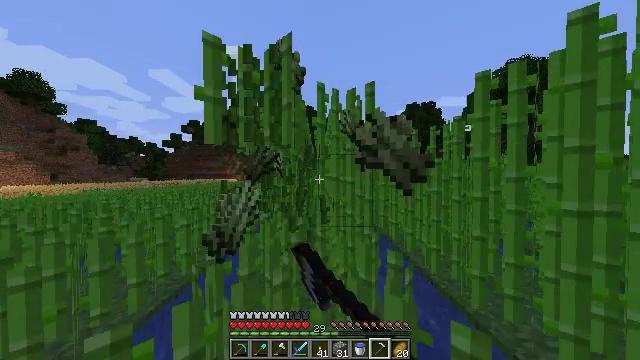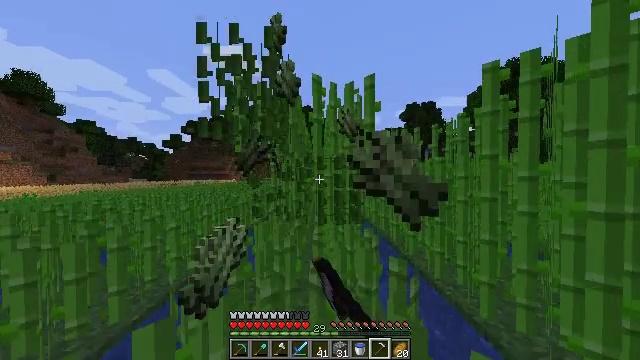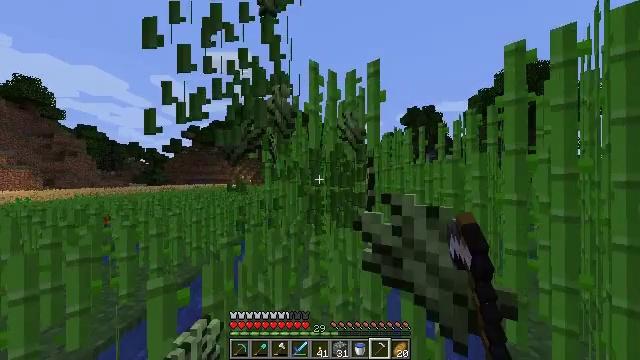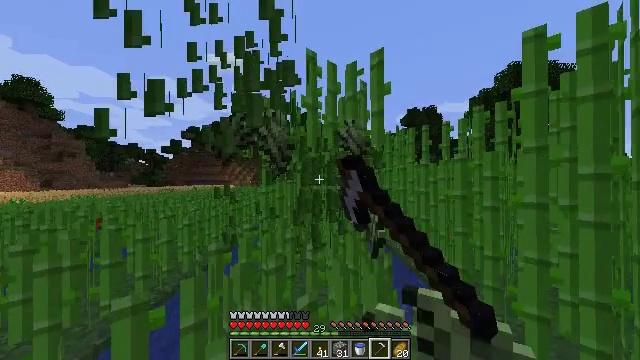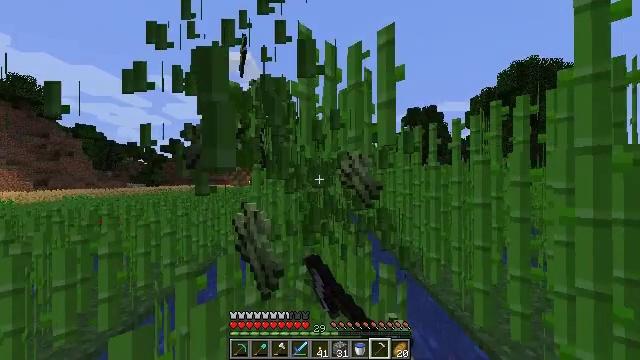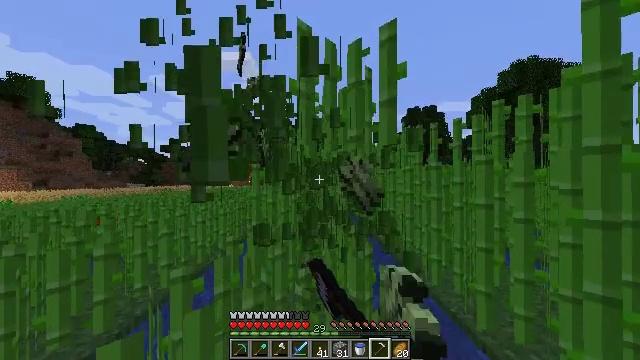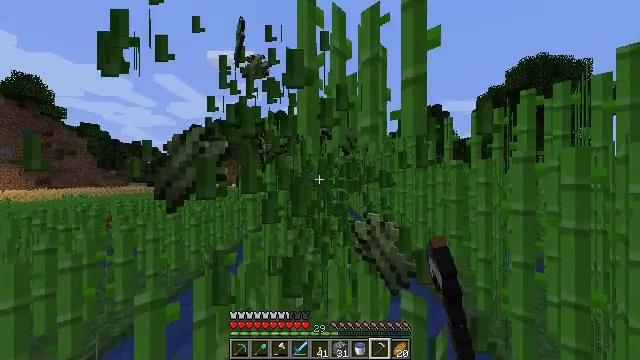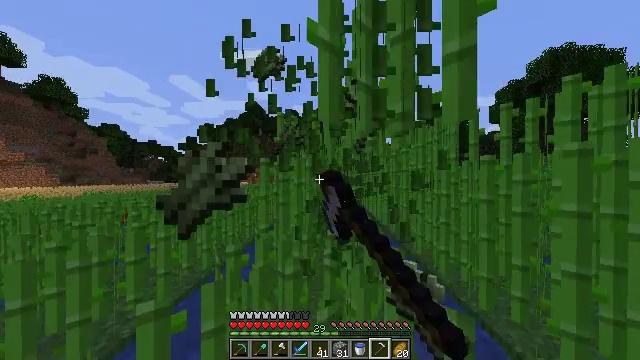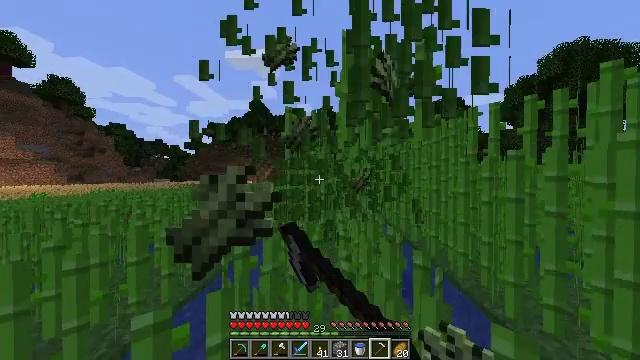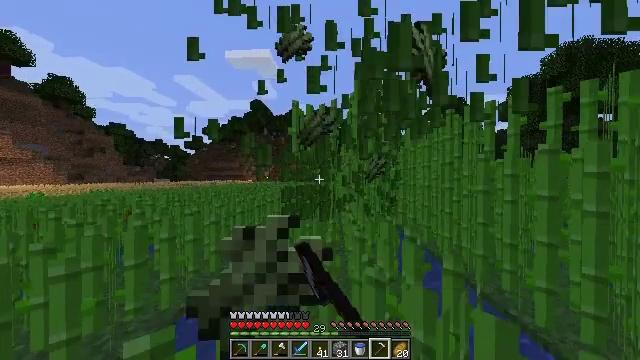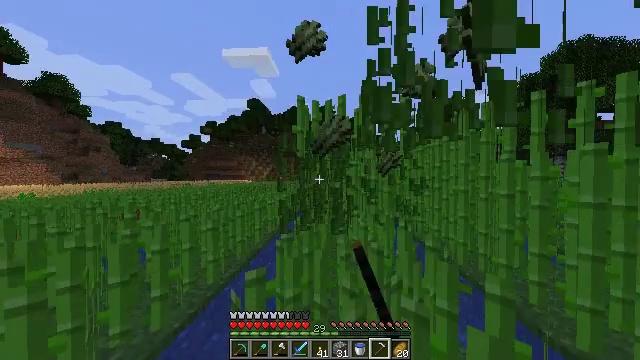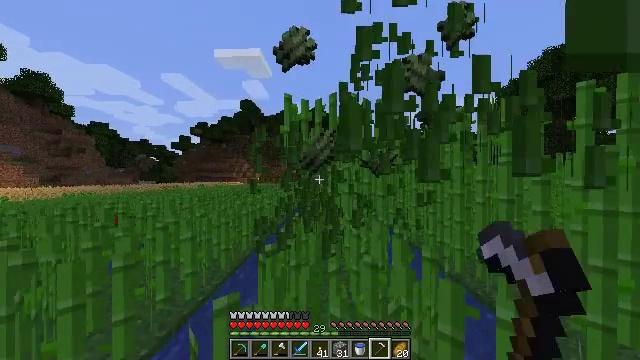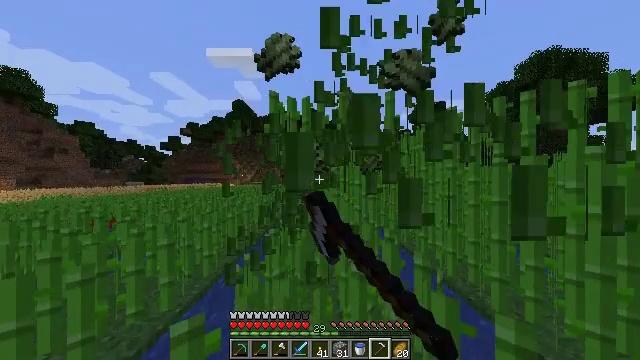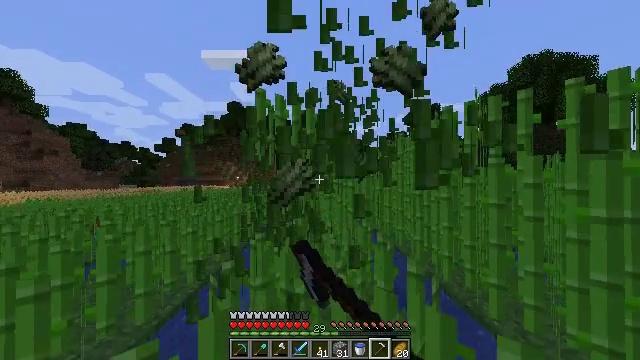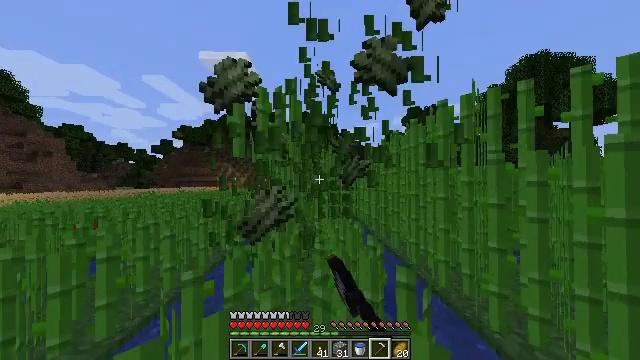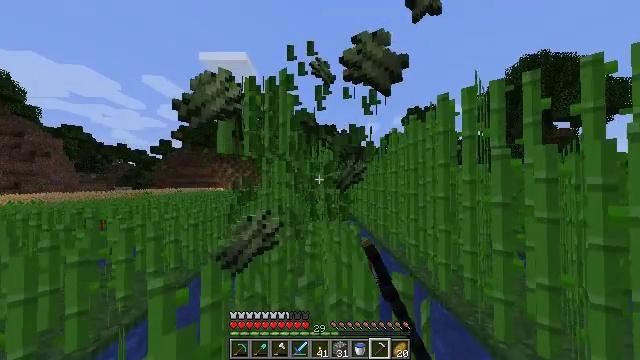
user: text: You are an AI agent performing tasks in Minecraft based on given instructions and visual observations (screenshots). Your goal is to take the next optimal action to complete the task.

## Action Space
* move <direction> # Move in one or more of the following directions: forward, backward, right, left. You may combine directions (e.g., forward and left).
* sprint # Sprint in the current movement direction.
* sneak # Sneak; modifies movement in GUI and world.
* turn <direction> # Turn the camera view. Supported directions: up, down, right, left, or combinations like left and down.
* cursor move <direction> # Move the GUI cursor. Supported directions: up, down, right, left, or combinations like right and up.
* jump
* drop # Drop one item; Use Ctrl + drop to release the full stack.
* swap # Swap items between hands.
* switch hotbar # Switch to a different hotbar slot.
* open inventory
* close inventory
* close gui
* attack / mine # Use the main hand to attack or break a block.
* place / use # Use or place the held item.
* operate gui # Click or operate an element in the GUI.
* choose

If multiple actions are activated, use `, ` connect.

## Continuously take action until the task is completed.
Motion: motion action
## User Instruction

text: Break the sugar cane.
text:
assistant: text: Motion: move forward, sprint, attack / mine
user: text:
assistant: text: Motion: move forward, sprint, attack / mine
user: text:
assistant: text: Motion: move forward, sprint, attack / mine
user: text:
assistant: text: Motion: move forward, sprint, attack / mine
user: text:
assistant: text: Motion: move forward, sprint, attack / mine
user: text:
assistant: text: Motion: move forward and move left, sprint, attack / mine
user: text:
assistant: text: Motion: move forward and move left, sprint, turn left, attack / mine
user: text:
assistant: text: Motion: move forward and move left, sprint, turn left, attack / mine
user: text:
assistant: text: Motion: move forward and move left, sprint, attack / mine
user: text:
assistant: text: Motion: move forward and move right, sprint, attack / mine
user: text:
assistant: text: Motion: move forward and move right, sprint, turn right, attack / mine
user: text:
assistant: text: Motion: move forward and move right, sprint, turn right, attack / mine
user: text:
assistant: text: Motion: move forward and move right, sprint, attack / mine
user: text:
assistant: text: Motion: move forward and move right, sprint, attack / mine
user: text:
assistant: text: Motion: move forward, sprint, attack / mine
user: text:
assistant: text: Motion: move forward, sprint, attack / mine
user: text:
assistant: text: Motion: move forward, sprint, attack / mine
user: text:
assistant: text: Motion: move forward and move left, sprint, attack / mine
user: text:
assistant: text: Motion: move forward and move left, sprint, attack / mine
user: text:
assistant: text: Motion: move forward and move left, sprint, attack / mine
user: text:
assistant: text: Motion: move forward and move left, sprint, attack / mine
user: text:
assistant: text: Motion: move forward, sprint, attack / mine
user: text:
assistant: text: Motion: move forward, sprint, attack / mine
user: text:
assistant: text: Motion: move forward and move right, sprint, attack / mine
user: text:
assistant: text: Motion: move forward and move right, sprint, attack / mine
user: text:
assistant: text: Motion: move forward and move right, sprint, attack / mine
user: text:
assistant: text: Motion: move forward and move right, sprint, turn right, attack / mine
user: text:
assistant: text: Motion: move forward, sprint, attack / mine
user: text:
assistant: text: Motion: move forward, sprint, attack / mine
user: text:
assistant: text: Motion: move forward, sprint, attack / mine